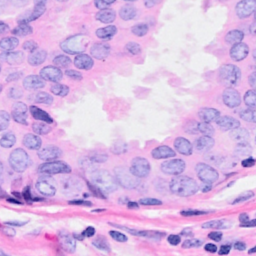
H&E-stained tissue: Breast